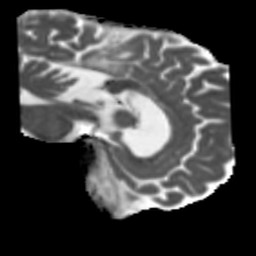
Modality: MD
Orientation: sagittal
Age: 58
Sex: male
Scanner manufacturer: siemens
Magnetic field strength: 3 T
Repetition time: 5.47 s
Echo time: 0.0854 s